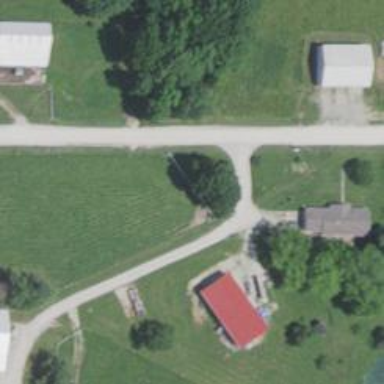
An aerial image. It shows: Driveway.